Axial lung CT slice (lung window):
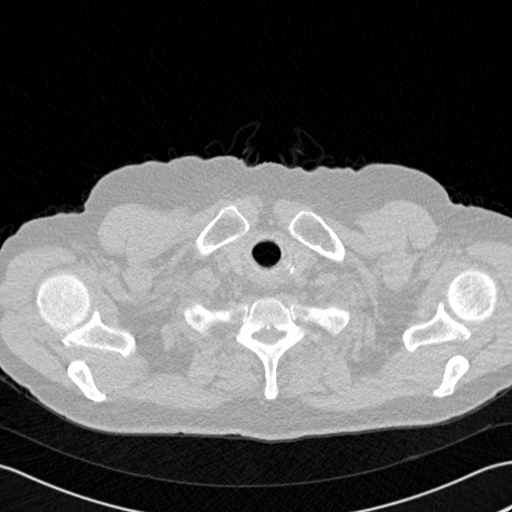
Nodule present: no